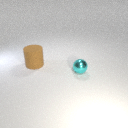
small cyan metal sphere in front of large brown rubber cylinder